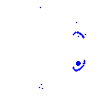
Particle: electron